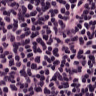
Metastatic tissue present: no